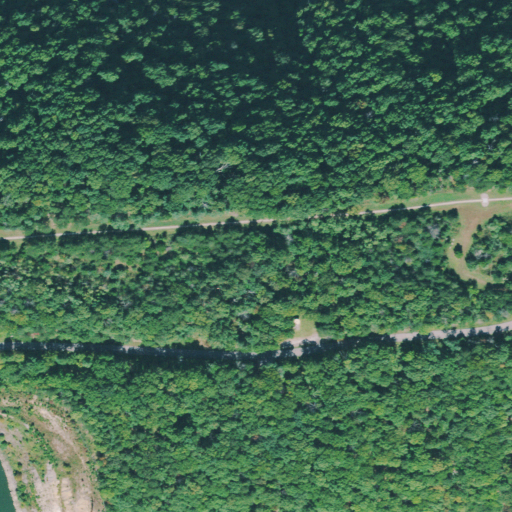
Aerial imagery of ridge(s) in Tennessee named Grindstone Ridge containing deciduous forest, open development, herbaceous wetlands, evergreen forest, mixed forest, open water, barren land, grassland, and low intensity development